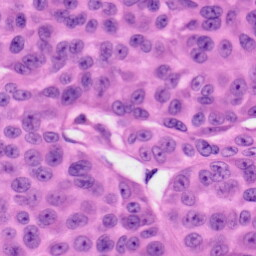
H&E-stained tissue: Skin